Question: I have problem to put the page number layout for one report form(.rdf) in Oracle reports. i have design more than one layout but i want to display the page number with the different title in one form.
For example i have 4 design layout. The layout 1 have title A, layout 2 have title B,layout 3 have title C and layout 4 have title D. The problem is i don't know how to insert page number in diffrent page.
Anyone know about this?
This is my pictures

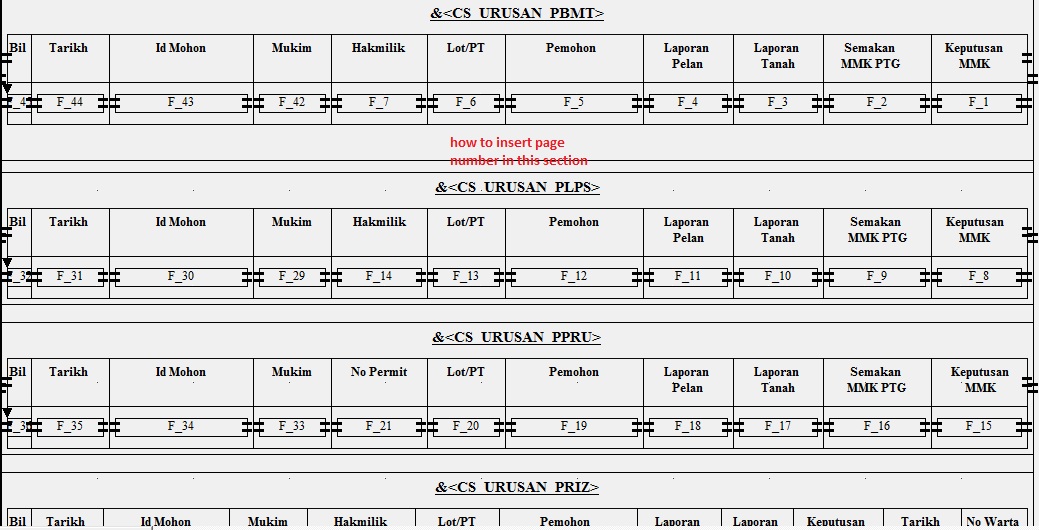
Answer: Did you try,
- '&<PhysicalPageNumber>'- '&<TotalPages>'